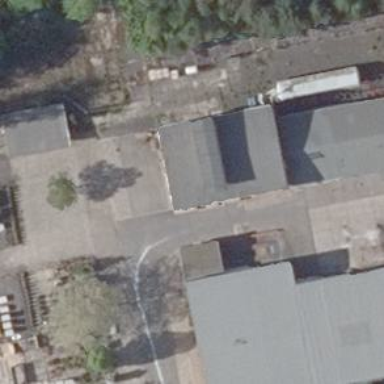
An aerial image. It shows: Commercial building.